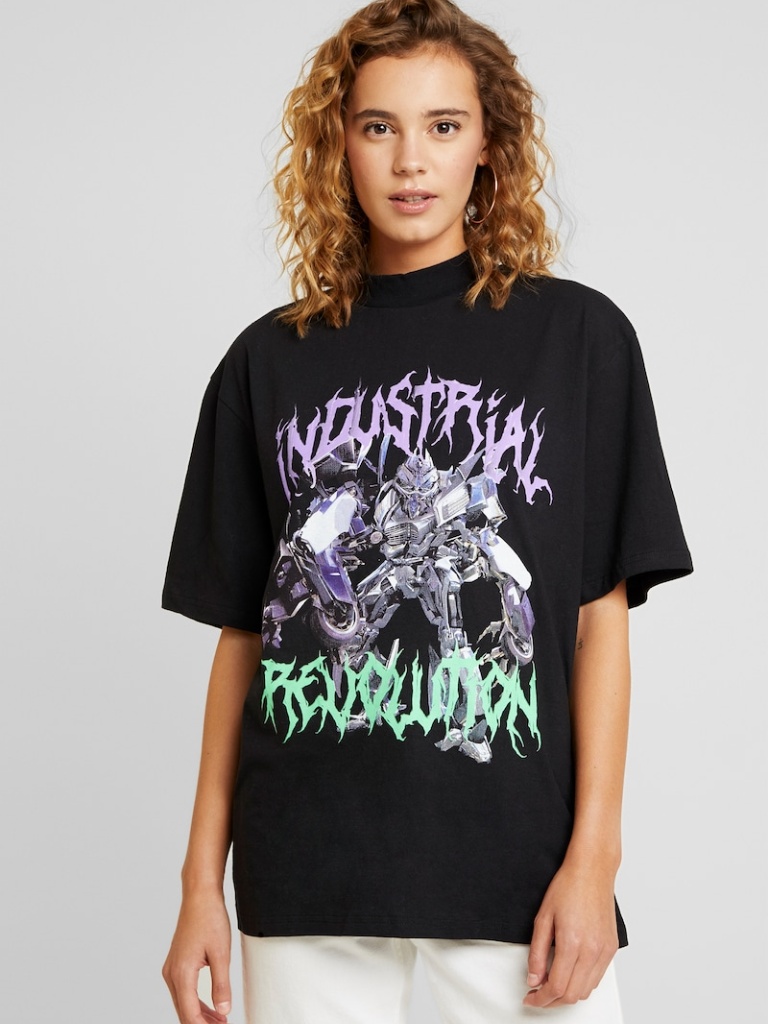
cotton loose short sleeve hip length Untucked crew t-shirt